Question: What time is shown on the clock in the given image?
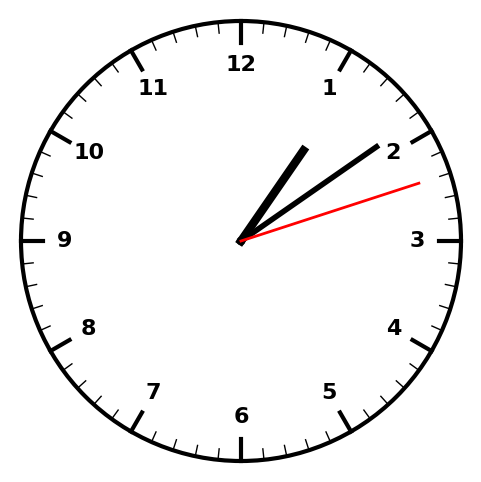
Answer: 01:09:12